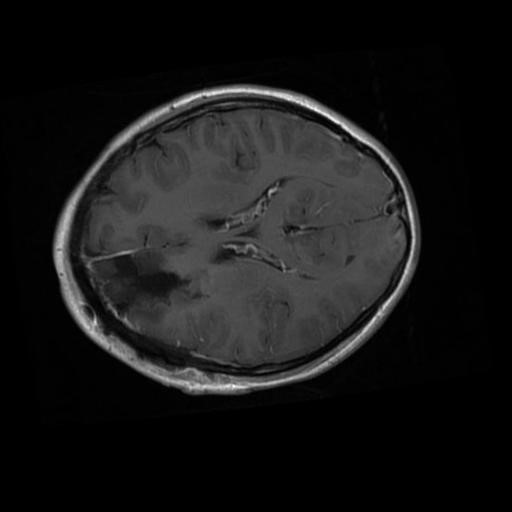
Label: brain_glioma